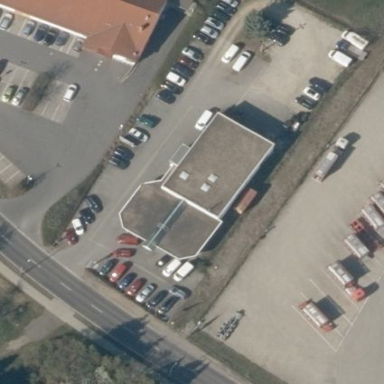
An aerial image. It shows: Building that houses car shop.